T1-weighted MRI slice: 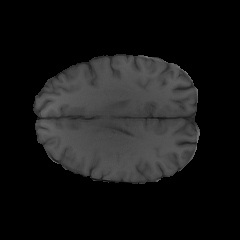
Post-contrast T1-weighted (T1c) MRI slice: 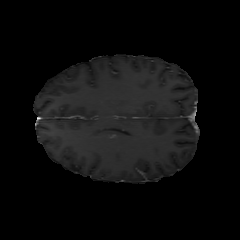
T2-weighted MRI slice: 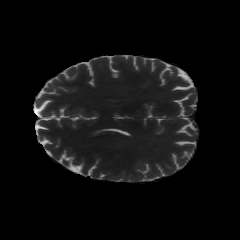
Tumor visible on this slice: no